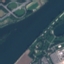
Land use / land cover: River